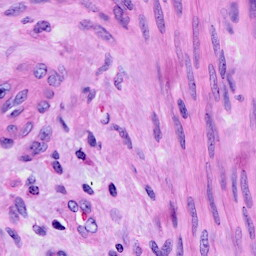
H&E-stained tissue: Cervix